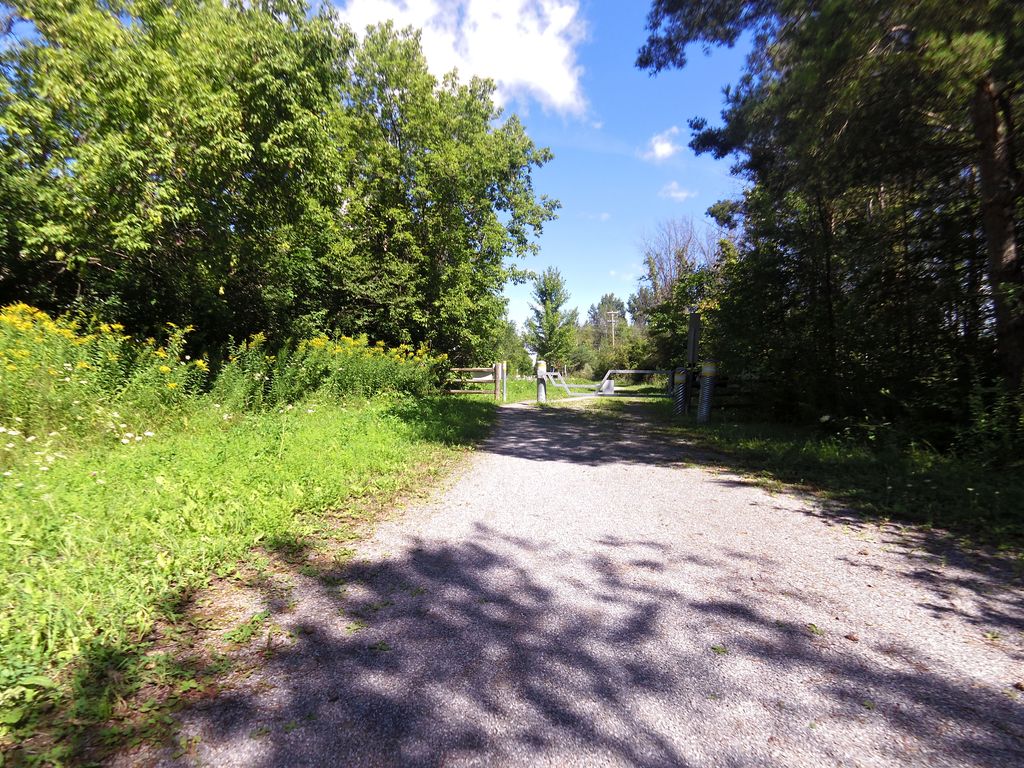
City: ottawa-gatineau